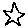
Label: star